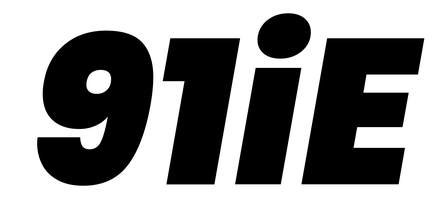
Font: Poppins-BlackItalic